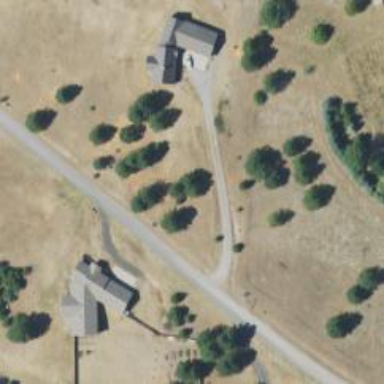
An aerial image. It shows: Driveway.